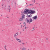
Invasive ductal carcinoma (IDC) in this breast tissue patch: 0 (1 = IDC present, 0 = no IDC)